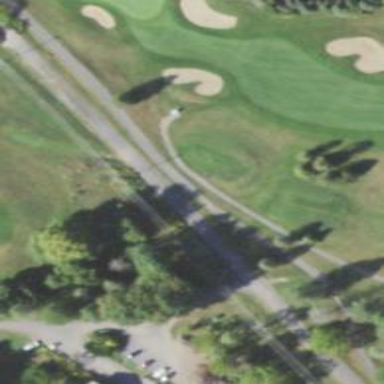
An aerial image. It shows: Service road with asphalt surface. The road is grade1 cartpath for golf carts.